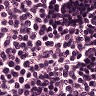
Metastatic tissue present: no